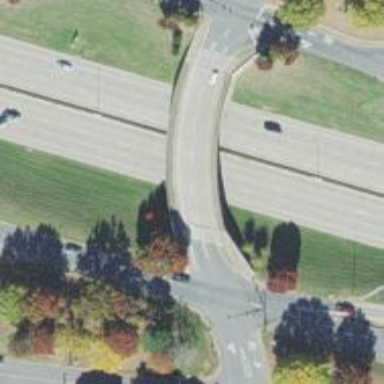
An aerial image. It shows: Tertiary road crossing over beam bridge.